Platform: macOS
Application: Arc Browser
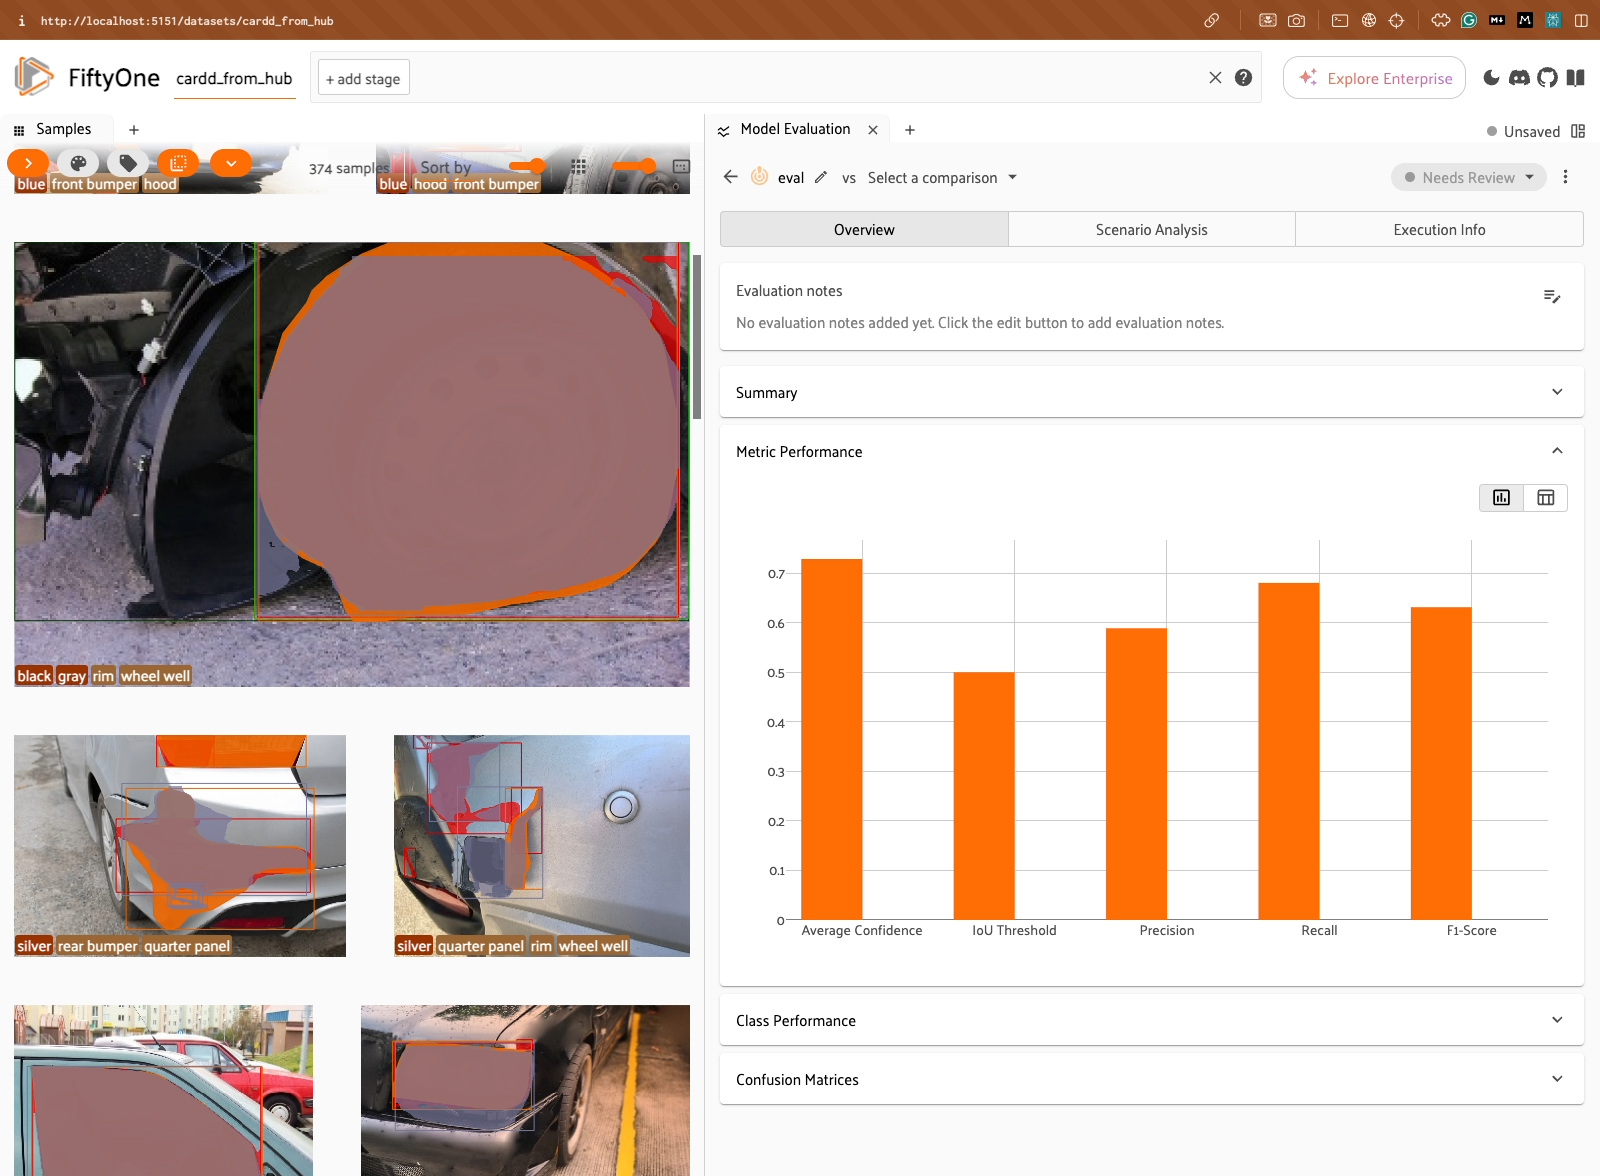
task_description: Locate the summary card in the model evaluation panel
action_type: hover
element_info: Menu Item
steps_since_start: 1

task_description: Locate the metric performace card in the model evaluation panel
action_type: hover
element_info: Menu Item
steps_since_start: 1